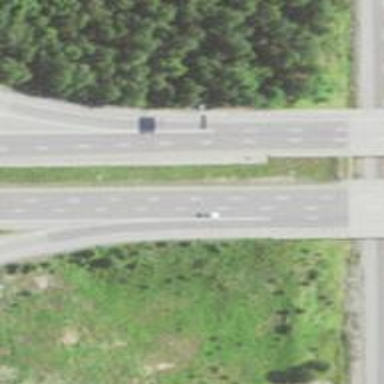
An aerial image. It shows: Asphalt road designated as trunk highway.